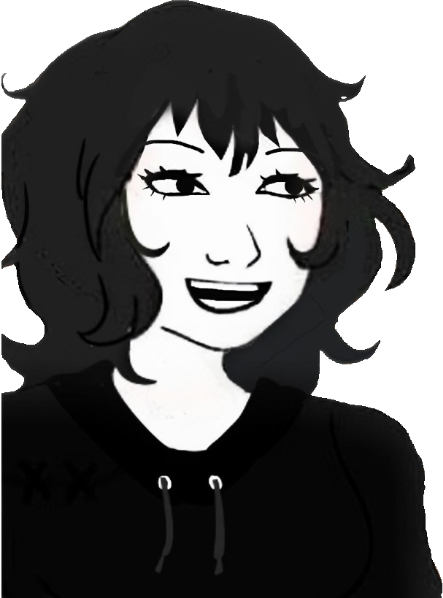
Label: 5_Doomer_Girl